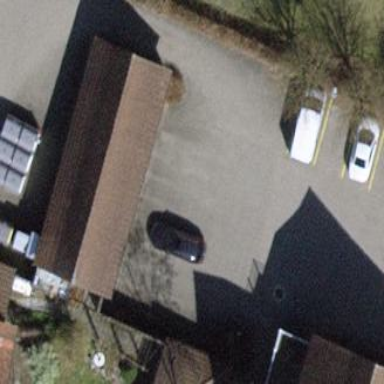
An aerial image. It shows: Garage building.